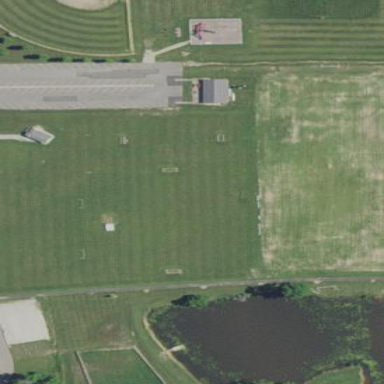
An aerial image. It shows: Soccer pitch designated for leisure and sports activities.